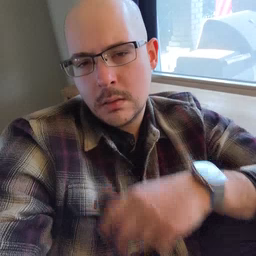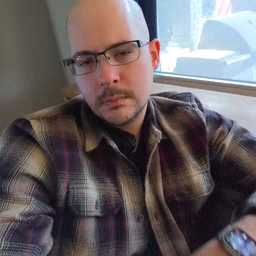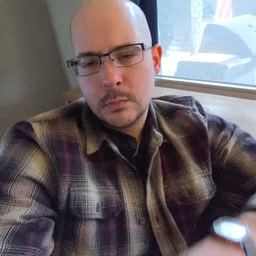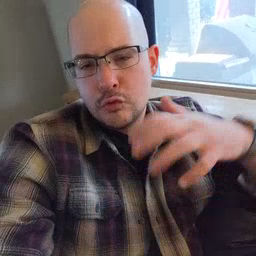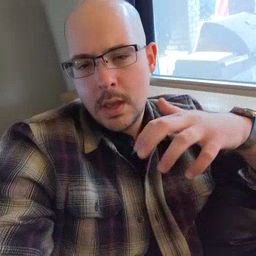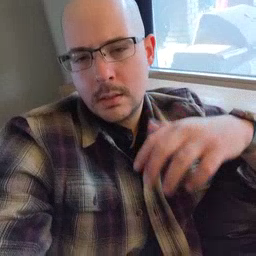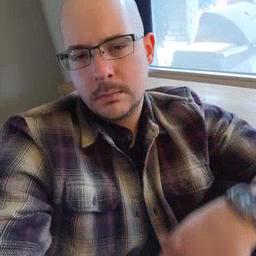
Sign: rain